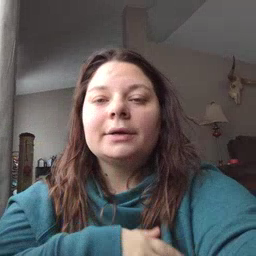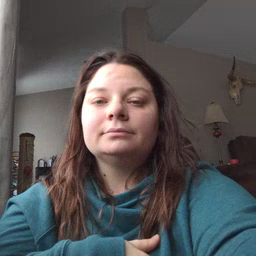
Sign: cry